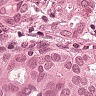
Metastatic tissue present: yes